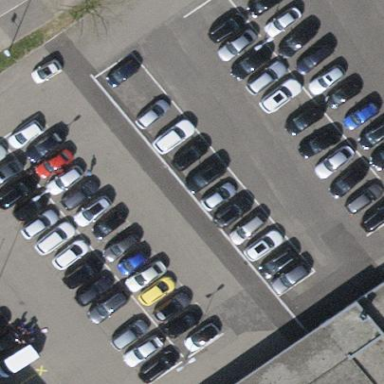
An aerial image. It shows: Parking area with surface.